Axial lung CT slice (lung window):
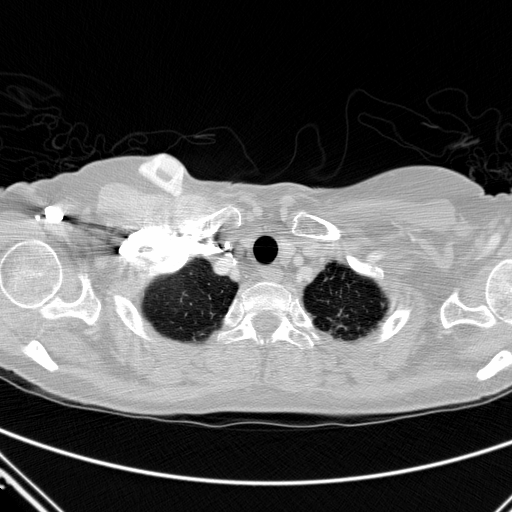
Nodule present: no